Question:
I could not select an image from the gallery app. I am automating my Android app using Appium.
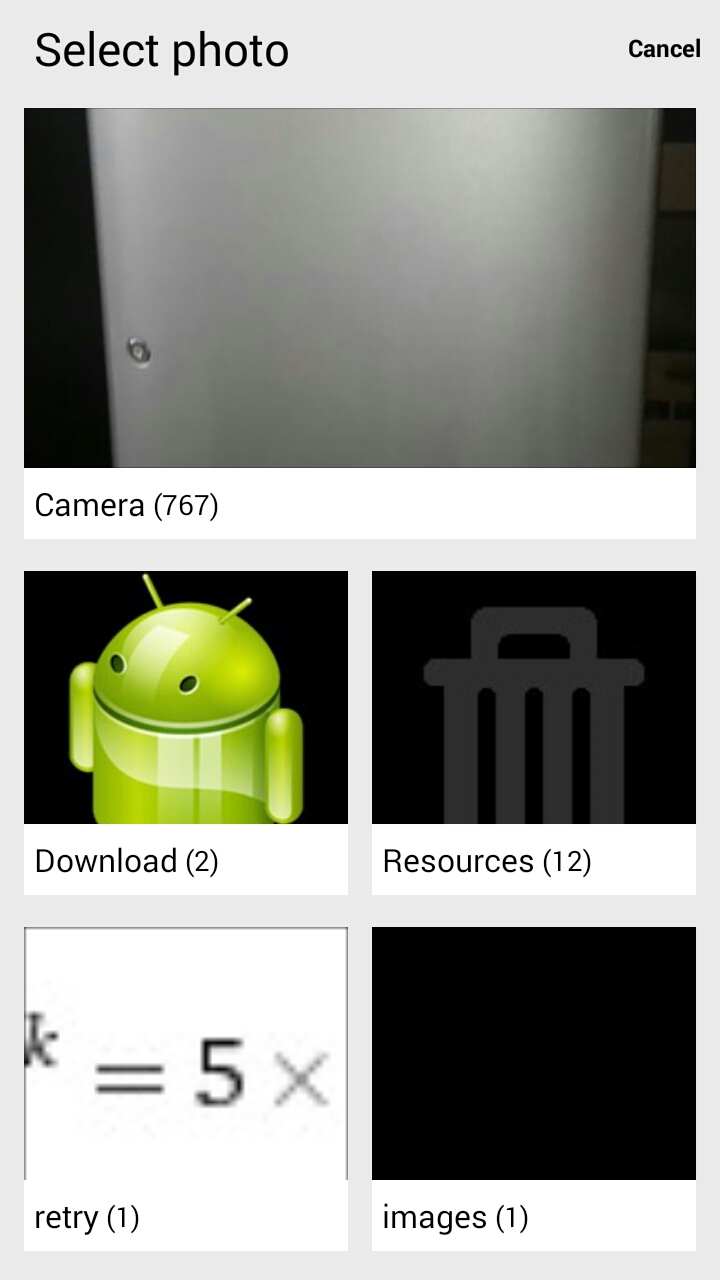
Answer: 1. I have launch Android photo gallery using following code from a activity. Intent intent = new Intent(Intent.ACTION_PICK);
intent.setType("image/*");
startActivity(intent);
2. Test code can have following implementation. WebDriverWait wait = new WebDriverWait(driver, 30);wait.until(ExpectedConditions.visibilityOfElementLocated(By.id("com.android.gallery:id/grid")));
driver.context("NATIVE_APP");
HashMap<String, Double> map = new HashMap<String, Double>();
map.put("x", 0.3);
map.put("y", 0.3);
(driver).executeScript("mobile: tap", map);